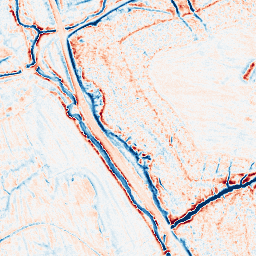
Category: edge_preserving
Decomposition family: anisotropic_diffusion
Decomposition parameters: iterations: 50
kappa: 100
gamma: 0.05
Upsampling method: quadratic
Upsampling parameters: scale: 4
Upsampling scale: 4